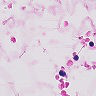
Metastatic tissue present: no